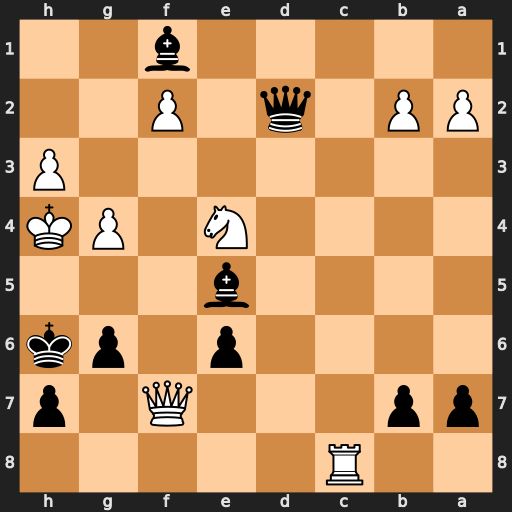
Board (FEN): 2R5/pp3Q1p/4p1pk/4b3/4N1PK/7P/PP1q1P2/5b2
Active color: b
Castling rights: -
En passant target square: -
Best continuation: g5+ Nxg5 Qxg5#